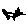
Label: cat